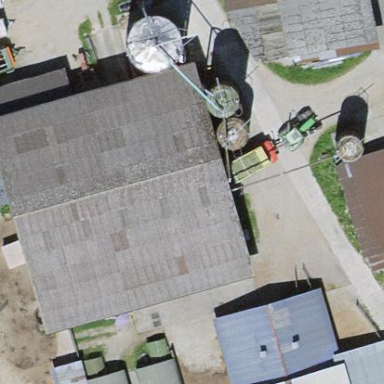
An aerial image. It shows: Barn.